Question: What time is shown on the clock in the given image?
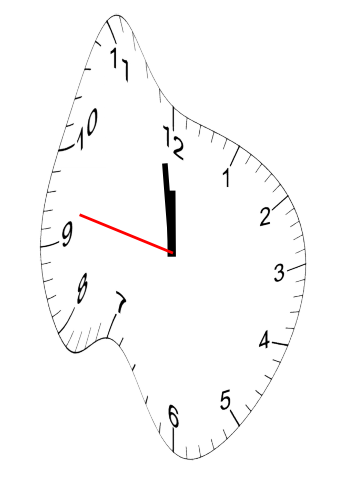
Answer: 11:58:47